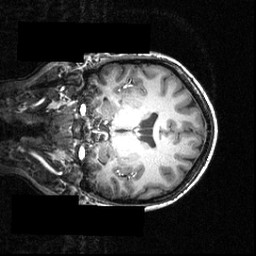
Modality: T1w
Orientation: coronal
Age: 26
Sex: female
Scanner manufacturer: siemens
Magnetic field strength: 3.951 T
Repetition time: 1.5 s
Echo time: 0.00335 s